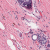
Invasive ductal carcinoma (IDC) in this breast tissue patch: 0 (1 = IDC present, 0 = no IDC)